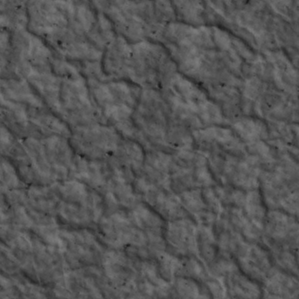
Label: non_frost